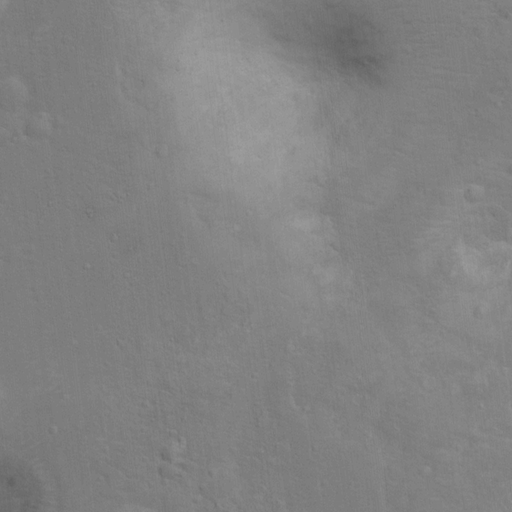
Objects detected: cone, cone